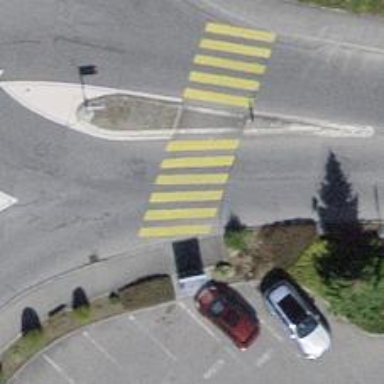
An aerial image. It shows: Uncontrolled zebra crossing on the road.